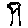
Label: tree